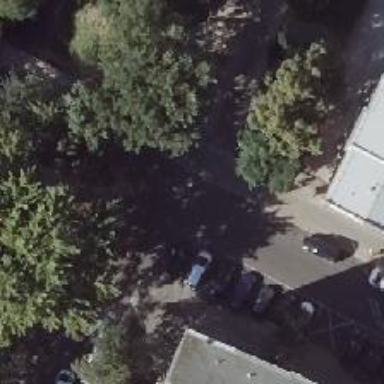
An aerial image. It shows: Residential road with separate sidewalks. The street offers parallel on-street parking lanes on both sides.